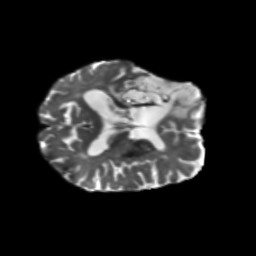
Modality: T2w
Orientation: axial
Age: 71
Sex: female
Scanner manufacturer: siemens
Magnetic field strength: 3 T
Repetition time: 5.47 s
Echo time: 0.0854 s